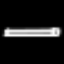
Label: pencil